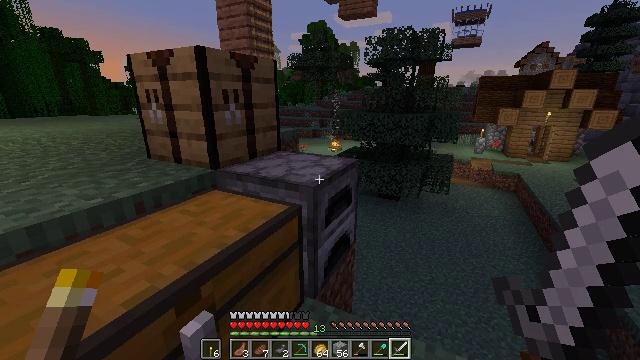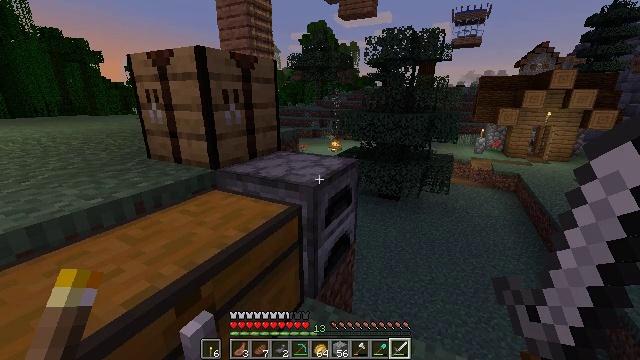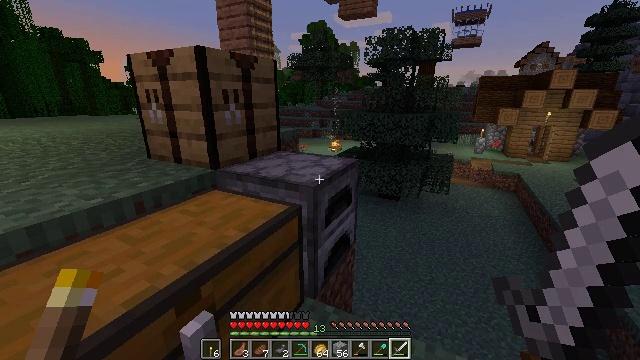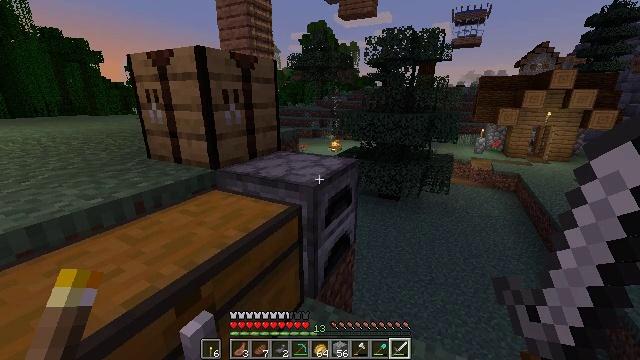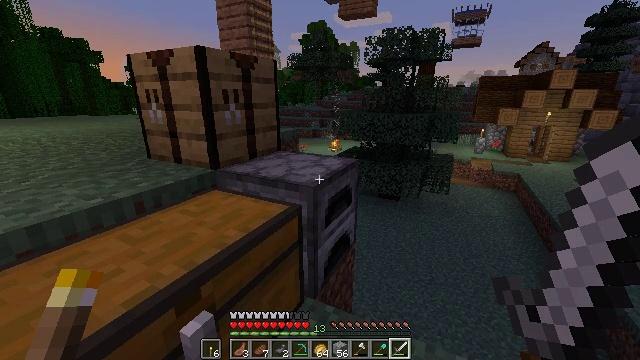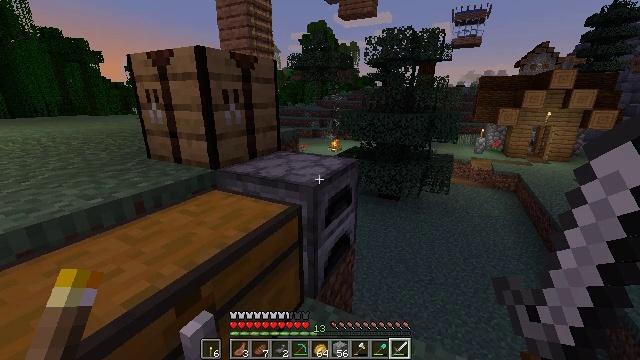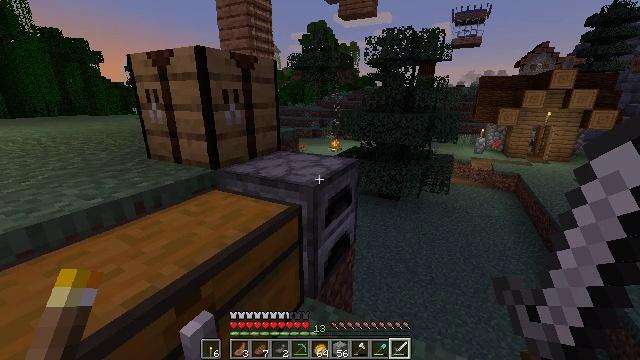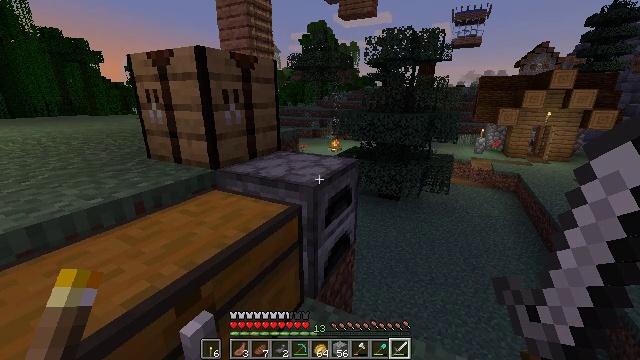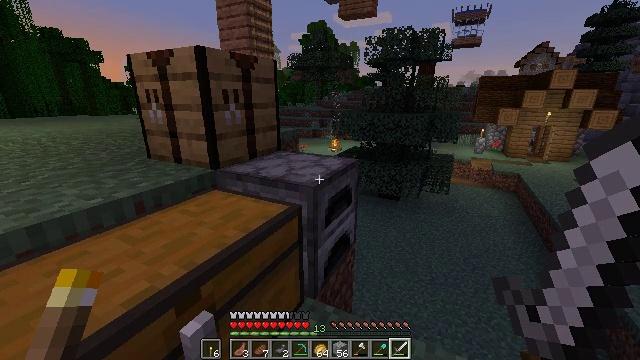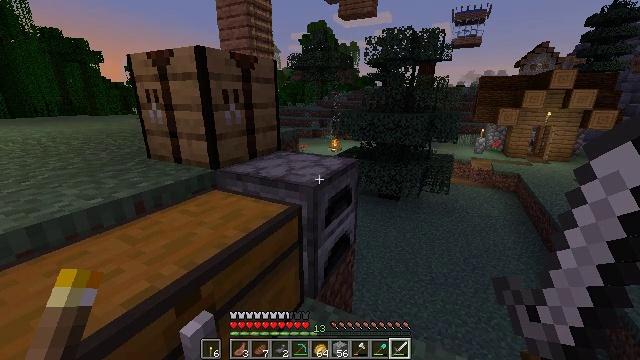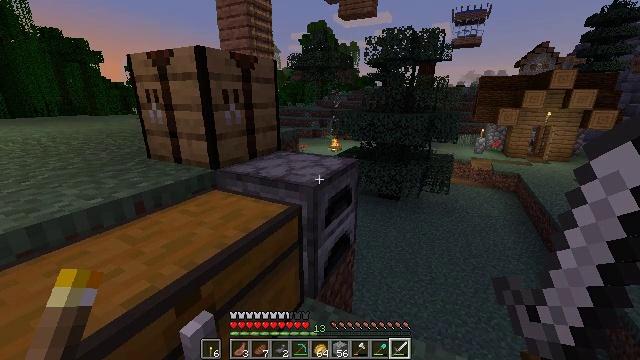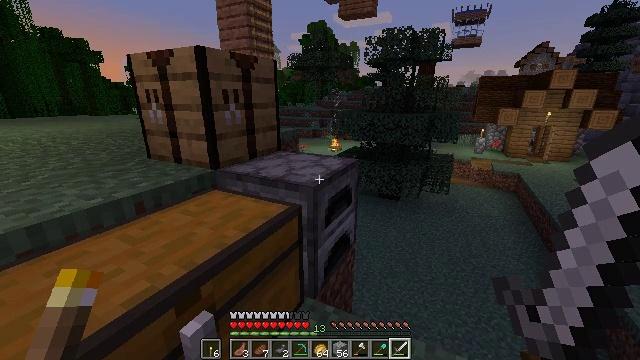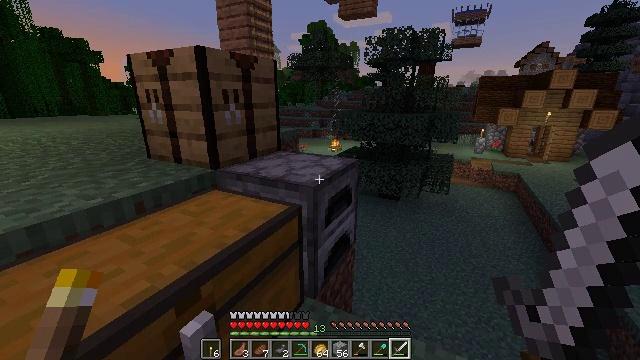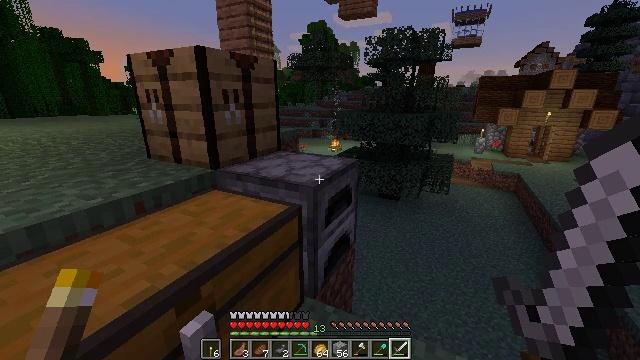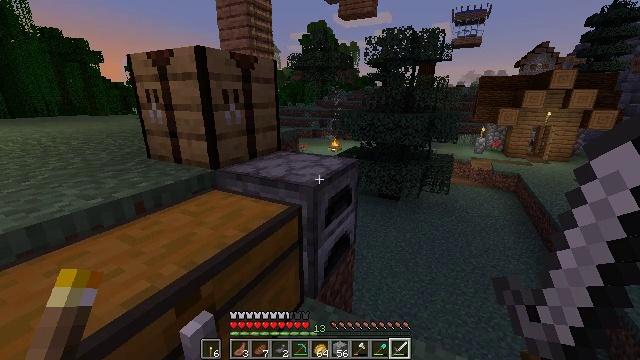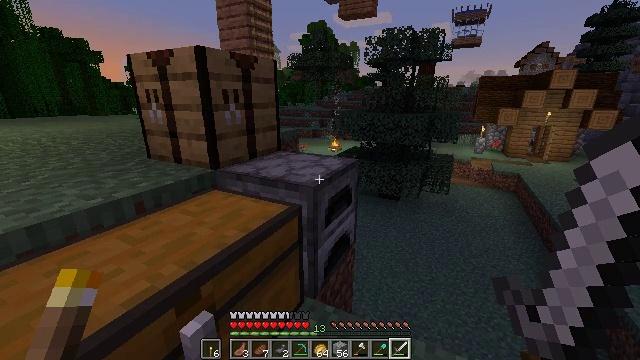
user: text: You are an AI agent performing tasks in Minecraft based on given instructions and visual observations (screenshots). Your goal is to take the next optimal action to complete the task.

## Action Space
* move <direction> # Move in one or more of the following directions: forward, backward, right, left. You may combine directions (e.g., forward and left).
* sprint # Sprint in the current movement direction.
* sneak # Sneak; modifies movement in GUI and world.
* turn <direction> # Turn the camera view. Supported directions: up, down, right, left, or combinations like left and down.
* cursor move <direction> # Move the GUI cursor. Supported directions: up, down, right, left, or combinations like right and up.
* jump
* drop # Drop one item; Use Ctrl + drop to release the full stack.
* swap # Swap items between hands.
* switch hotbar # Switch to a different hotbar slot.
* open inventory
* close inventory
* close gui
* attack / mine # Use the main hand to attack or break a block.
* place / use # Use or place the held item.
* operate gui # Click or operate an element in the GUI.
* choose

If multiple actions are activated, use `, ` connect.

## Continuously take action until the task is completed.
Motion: motion action
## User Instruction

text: Attack the melon to collect it.
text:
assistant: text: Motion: no_op
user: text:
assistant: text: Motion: no_op
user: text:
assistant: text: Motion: no_op
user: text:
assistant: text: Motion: no_op
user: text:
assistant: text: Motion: no_op
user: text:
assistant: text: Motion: no_op
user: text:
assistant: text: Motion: no_op
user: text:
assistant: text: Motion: no_op
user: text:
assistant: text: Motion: no_op
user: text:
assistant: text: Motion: no_op
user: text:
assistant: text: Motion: no_op
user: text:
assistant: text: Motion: no_op
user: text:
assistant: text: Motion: no_op
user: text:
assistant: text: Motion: no_op
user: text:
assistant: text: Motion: no_op
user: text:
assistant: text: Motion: no_op
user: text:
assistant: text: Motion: no_op
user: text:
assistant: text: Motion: no_op
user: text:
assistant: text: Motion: no_op
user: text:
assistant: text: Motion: no_op
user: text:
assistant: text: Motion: no_op
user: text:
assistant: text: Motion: no_op
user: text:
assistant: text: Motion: no_op
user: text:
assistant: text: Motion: no_op
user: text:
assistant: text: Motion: no_op
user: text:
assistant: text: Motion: no_op
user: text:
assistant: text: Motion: no_op
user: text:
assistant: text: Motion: no_op
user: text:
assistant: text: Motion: no_op
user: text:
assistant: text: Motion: no_op